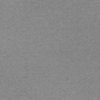
Label: dusty